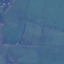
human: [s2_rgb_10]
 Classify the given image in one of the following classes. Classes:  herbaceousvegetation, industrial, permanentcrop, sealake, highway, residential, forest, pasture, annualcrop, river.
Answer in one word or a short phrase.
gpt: Pasture